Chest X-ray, AP view. Patient: 27 years old, sex F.
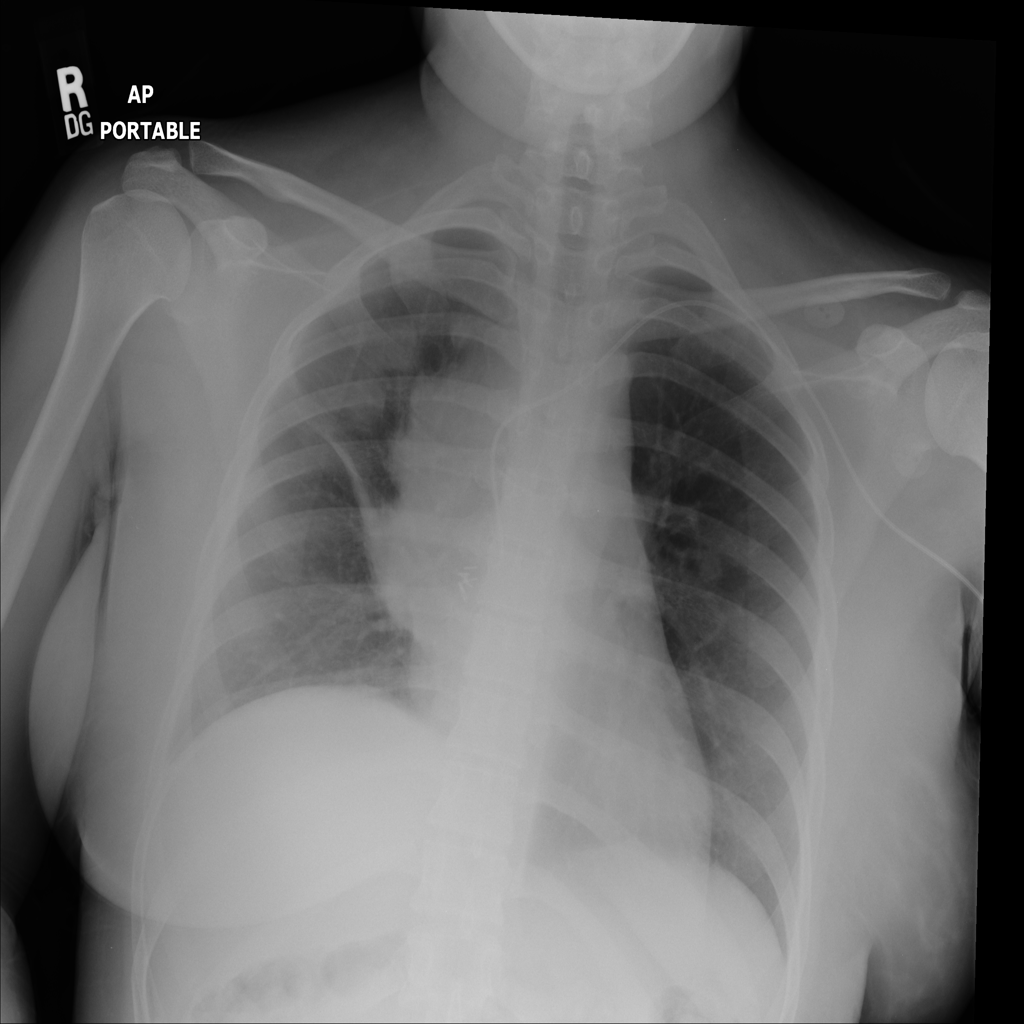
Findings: Mass